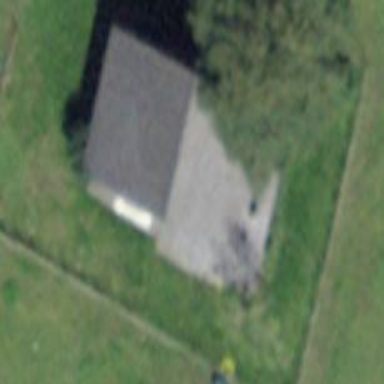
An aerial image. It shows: Cabin.